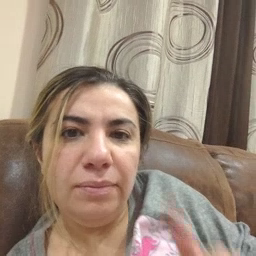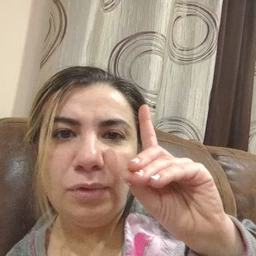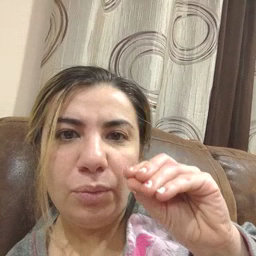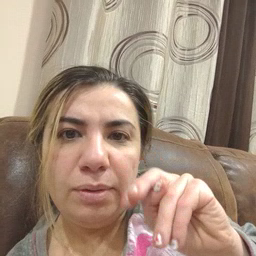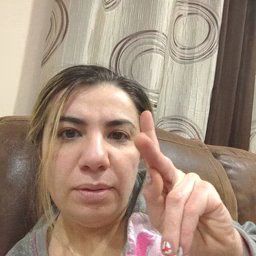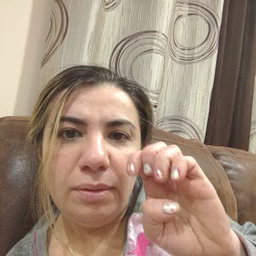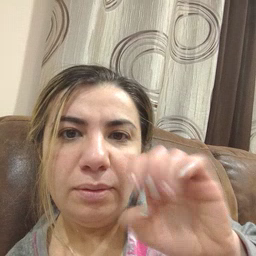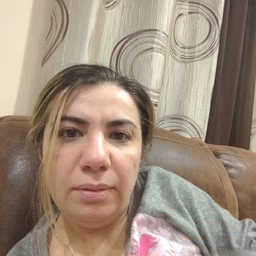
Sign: donkey